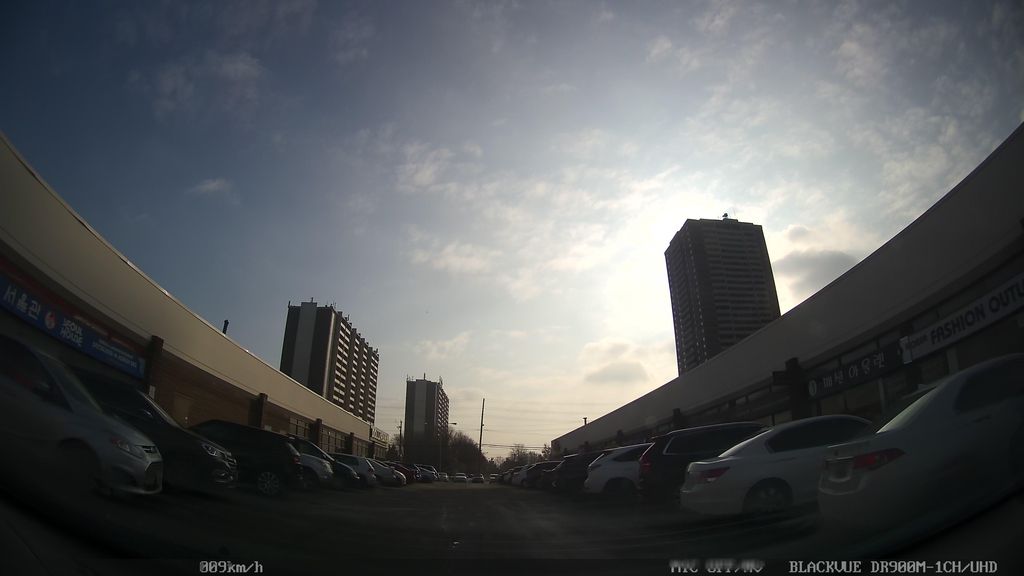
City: toronto